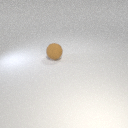
large brown rubber sphere